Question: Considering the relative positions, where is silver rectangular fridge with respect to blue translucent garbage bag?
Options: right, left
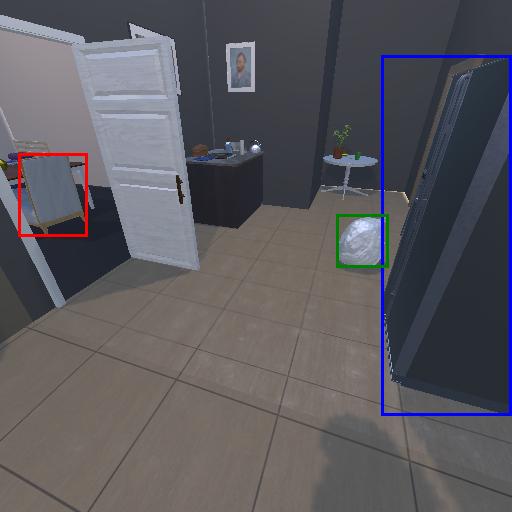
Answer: right